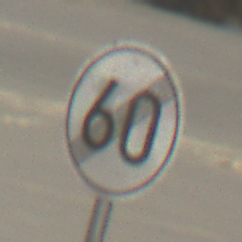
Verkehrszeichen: EndeGeschwindigkeit60
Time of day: MorningAfternoon
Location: Outdoor (Suburban)
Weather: PartlyCloudy
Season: NotSpecified
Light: Natural